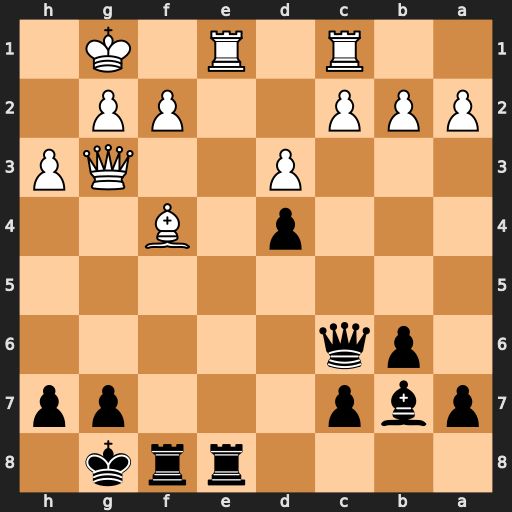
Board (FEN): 4rrk1/pbp3pp/1pq5/8/3p1B2/3P2QP/PPP2PP1/2R1R1K1
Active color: b
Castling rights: -
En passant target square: -
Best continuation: Rxe1+ Rxe1 Rxf4